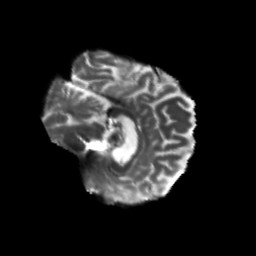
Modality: T2w
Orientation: sagittal
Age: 69
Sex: female
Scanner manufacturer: siemens
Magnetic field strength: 3 T
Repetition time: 5.47 s
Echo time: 0.0854 s